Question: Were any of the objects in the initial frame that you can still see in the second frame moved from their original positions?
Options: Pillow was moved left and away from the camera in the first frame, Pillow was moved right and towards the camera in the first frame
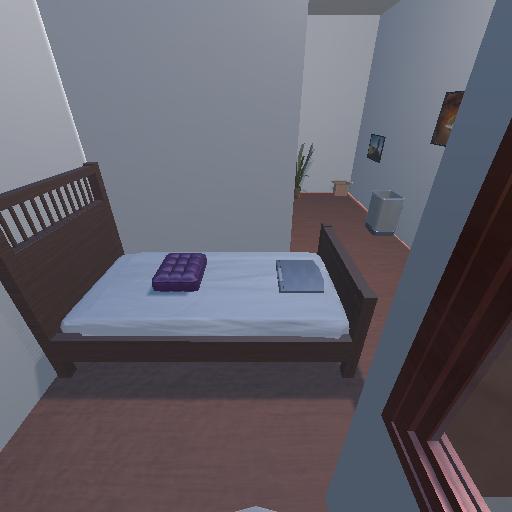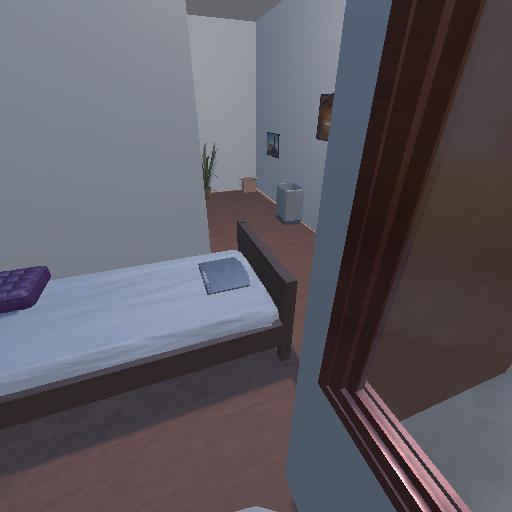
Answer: Pillow was moved left and away from the camera in the first frame